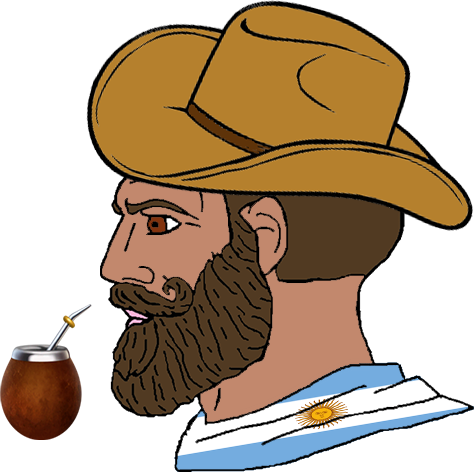
Label: 4_Yes_Chad